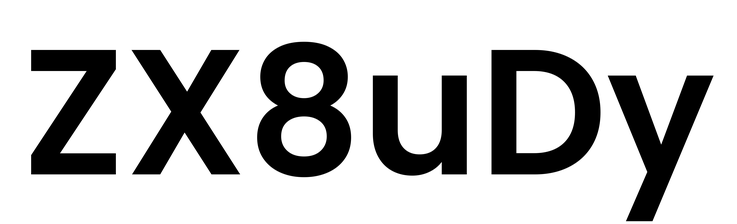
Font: Poppins-SemiBold